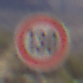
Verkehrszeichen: Geschwindigkeit130
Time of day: Midday
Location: Outdoor (Nature)
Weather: Clear
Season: NotSpecified
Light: Natural